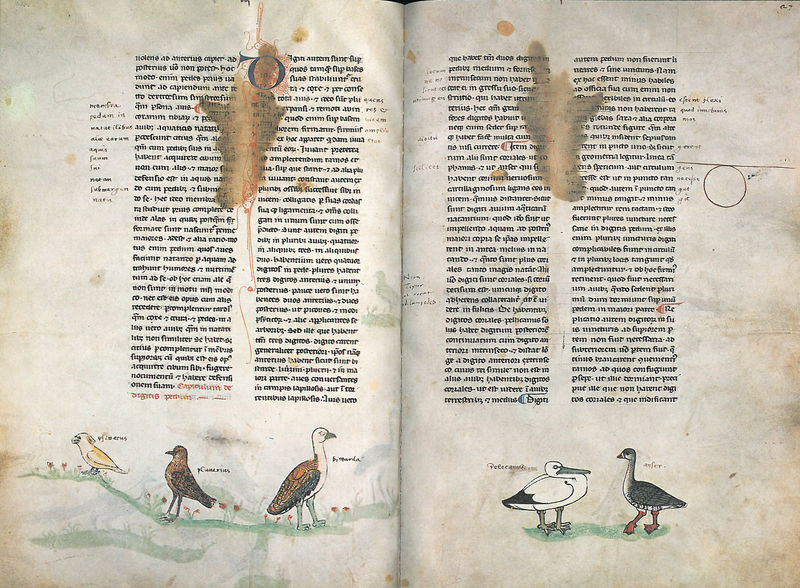
Titel: Falkenbuch Friedrichs des II.; De arte venandi cum avibus
Institution: Rom, Biblioteca Vaticana
Schlagwörter: vogel, bunt, schwarz, weiss, zeichnung, rot, federn, bild, natur, vögel, kreis, schrift, ente, gans, leer, spalten, möwe, buch, möve, seite, pelikan, fleck, buchseite, flecken, initialien, mittelalter, dreck, zeilen, buchseiten, niedlich, putzig, handschrift, zeichung, latein, fögel, storch, beschädigt, buchmalerei, versalie, kuckuck, naturkunde, falkenbuch, d, ö, papageientaucher, knffig, knuffig, annotationen, kritrische edition